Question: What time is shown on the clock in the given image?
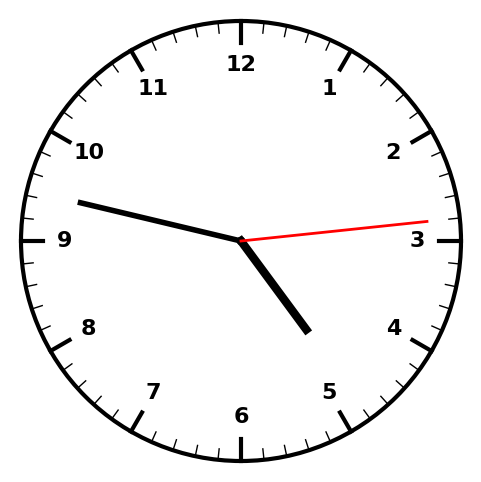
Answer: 04:47:14